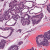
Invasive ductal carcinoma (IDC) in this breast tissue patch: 1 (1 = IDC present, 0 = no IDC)